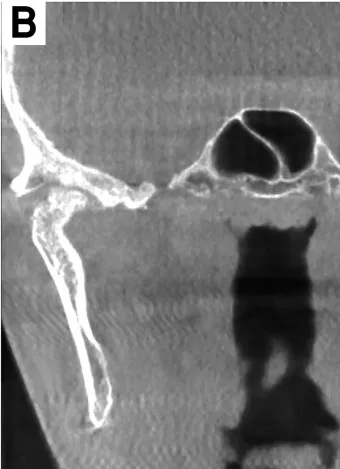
Follow up CBCT one year postoperatively. (B) The residual surgical defect in glenoid fossa.
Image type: radiology (ct)